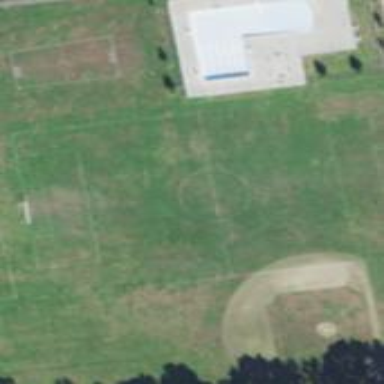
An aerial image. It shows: Baseball pitch for leisure land.